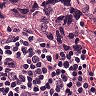
Metastatic tissue present: yes